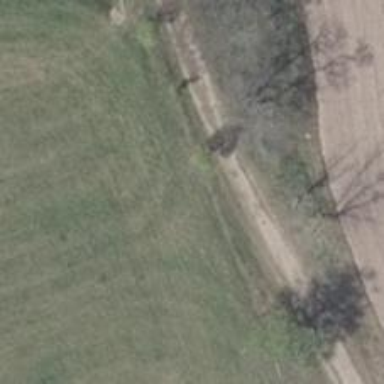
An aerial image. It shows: Sandy track road with grade5 tracktype.